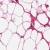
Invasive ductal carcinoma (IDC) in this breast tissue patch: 0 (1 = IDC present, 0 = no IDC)